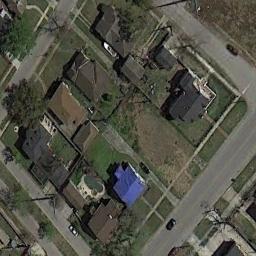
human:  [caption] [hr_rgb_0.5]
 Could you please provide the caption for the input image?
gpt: The medium residential area with some dense houses on the grass is surrounded by roads .

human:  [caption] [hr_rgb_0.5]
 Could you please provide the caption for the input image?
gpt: The medium residential is on the grass next to the road .

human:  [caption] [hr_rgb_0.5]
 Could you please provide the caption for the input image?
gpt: There are many buildings in medium residential area .

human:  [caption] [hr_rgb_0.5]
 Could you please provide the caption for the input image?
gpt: There is a road on the right of the medium-sized house .

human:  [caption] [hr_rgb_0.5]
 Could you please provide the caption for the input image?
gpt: There are some buildings on green lawns on the medium residential area .